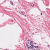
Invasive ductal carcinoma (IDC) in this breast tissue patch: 0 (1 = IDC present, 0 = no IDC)